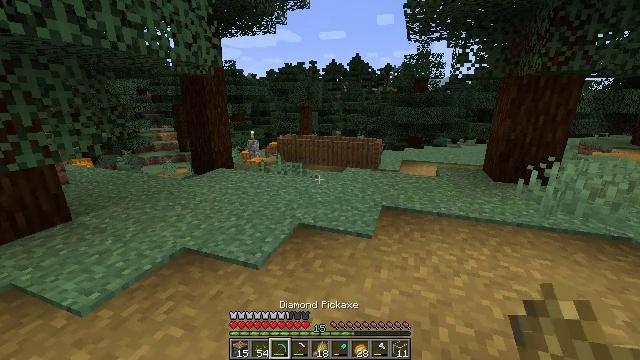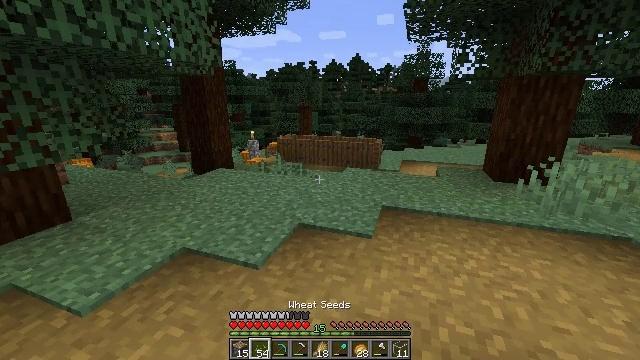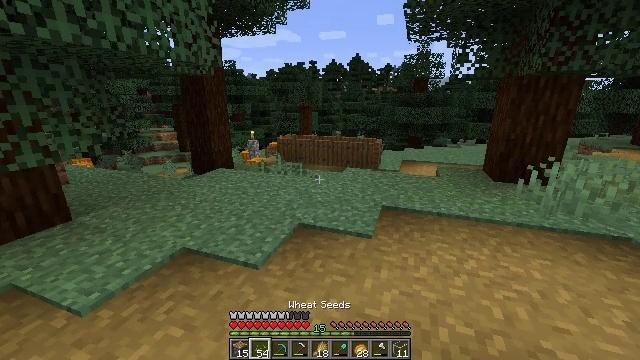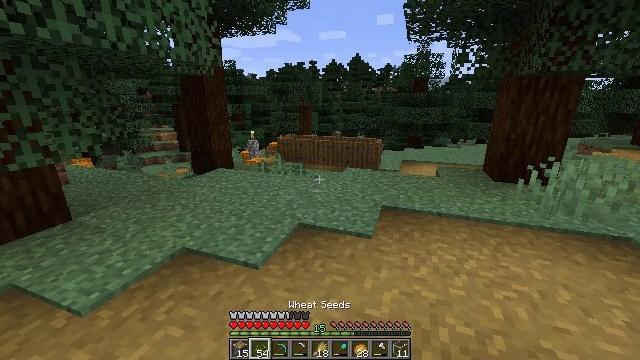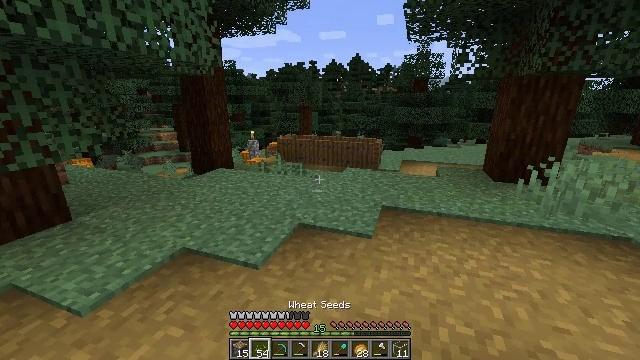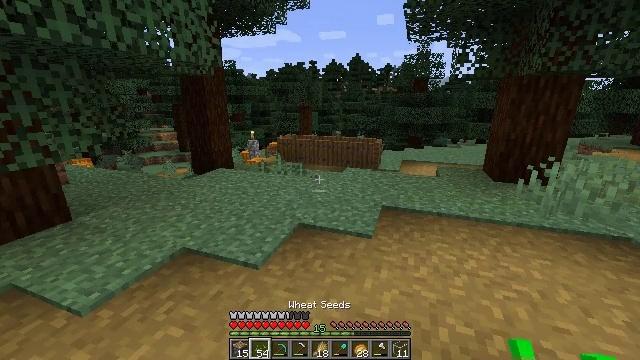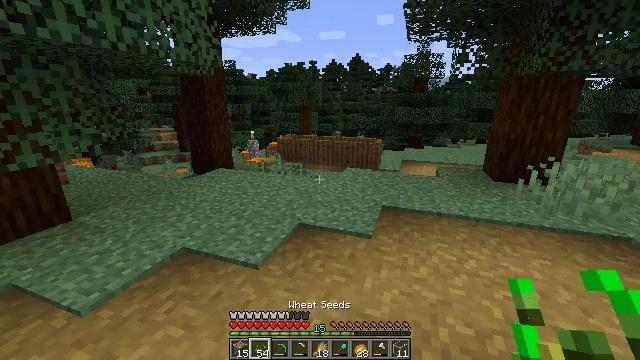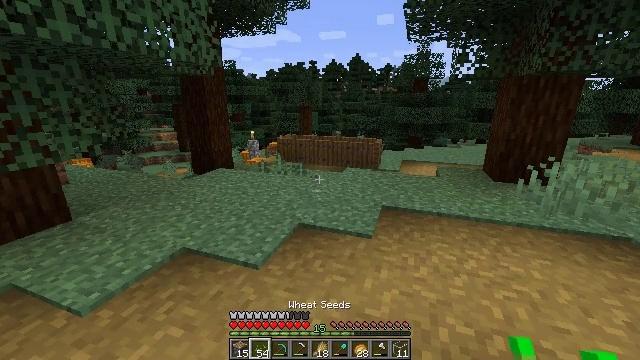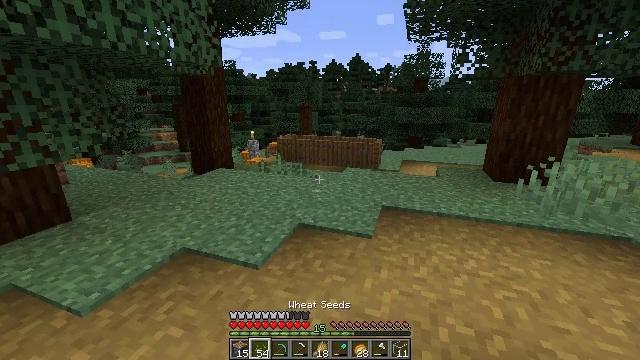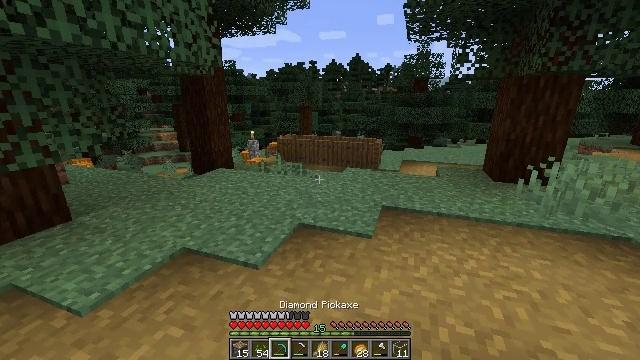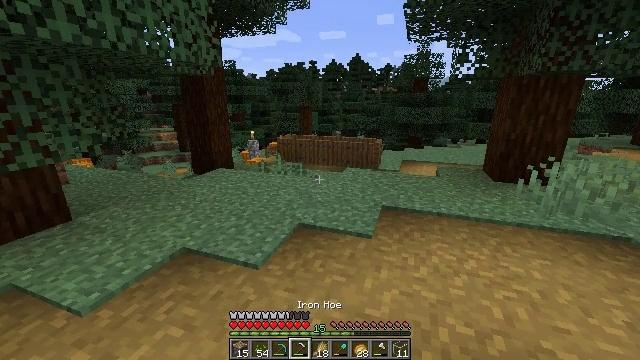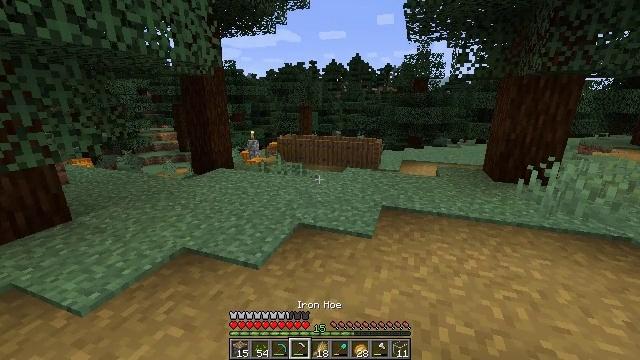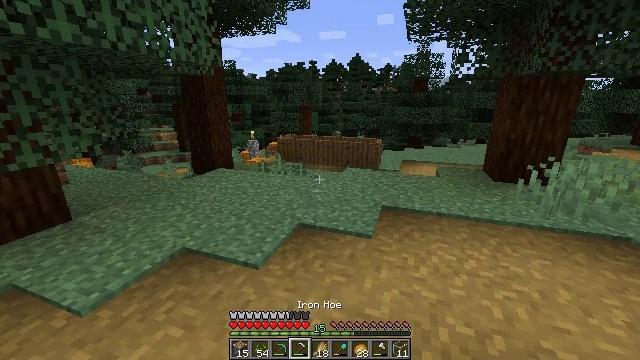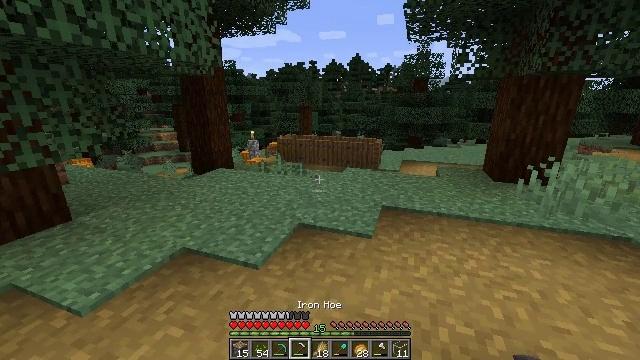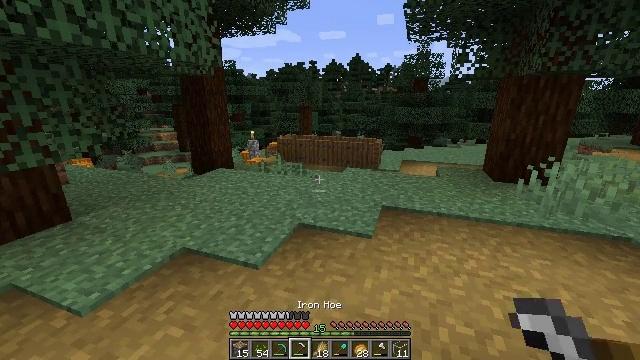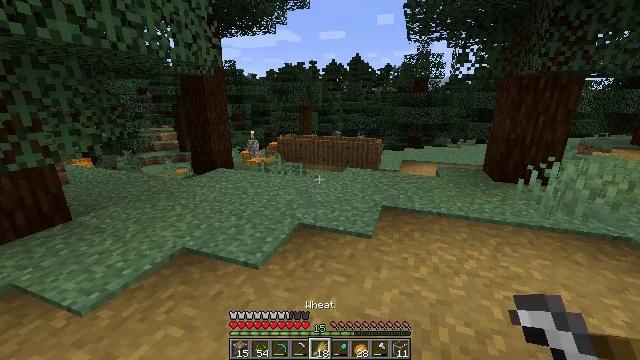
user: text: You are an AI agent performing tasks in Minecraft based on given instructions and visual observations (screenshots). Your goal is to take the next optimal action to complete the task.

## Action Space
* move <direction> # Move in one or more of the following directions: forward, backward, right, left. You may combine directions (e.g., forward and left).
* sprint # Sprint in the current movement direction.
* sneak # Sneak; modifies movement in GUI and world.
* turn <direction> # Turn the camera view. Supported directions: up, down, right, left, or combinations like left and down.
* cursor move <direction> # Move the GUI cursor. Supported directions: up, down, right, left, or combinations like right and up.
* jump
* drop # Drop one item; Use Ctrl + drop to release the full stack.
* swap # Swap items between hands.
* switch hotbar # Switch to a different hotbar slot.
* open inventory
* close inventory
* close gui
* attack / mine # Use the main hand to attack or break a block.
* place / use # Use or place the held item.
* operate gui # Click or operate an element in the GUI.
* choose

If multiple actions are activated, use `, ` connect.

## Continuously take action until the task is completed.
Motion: motion action
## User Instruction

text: Break the pumpkin to collect it.
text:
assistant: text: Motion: no_op
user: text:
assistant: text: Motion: no_op
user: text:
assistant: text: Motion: no_op
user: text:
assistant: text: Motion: no_op
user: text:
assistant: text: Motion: no_op
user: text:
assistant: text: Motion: no_op
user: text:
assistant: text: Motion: no_op
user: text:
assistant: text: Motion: no_op
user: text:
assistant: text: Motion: no_op
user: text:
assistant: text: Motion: no_op
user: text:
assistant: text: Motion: no_op
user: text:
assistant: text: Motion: no_op
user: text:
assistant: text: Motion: no_op
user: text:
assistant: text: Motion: no_op
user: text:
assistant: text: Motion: no_op
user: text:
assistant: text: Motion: no_op
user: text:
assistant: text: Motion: no_op
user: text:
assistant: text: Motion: no_op
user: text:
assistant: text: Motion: no_op
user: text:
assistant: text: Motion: no_op
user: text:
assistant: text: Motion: no_op
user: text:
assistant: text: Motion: no_op
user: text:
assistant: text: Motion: no_op
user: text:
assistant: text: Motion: no_op
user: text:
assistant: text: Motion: no_op
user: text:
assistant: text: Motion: no_op
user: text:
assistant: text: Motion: no_op
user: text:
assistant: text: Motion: no_op
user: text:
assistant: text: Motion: no_op
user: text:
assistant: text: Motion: no_op